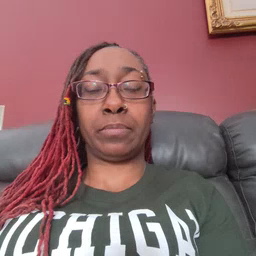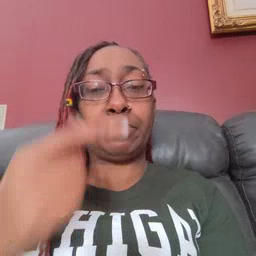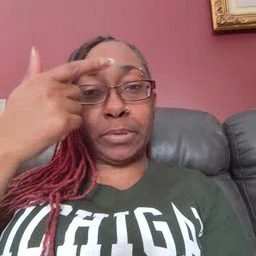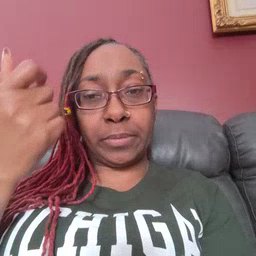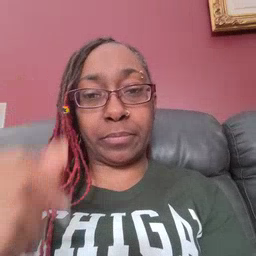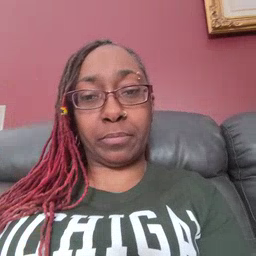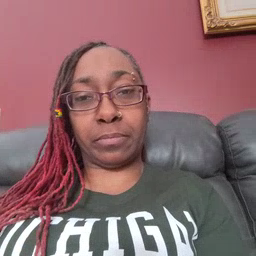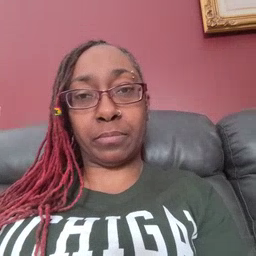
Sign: because